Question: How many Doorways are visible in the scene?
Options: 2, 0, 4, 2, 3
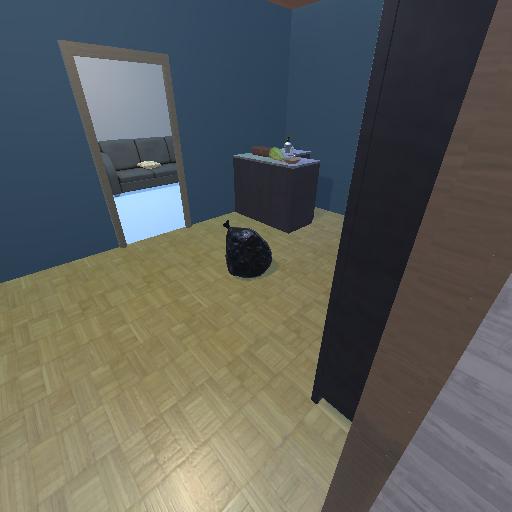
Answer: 2